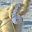
Label: 6